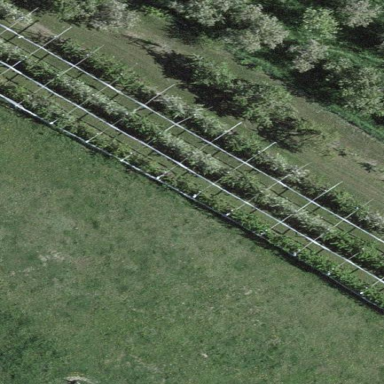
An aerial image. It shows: Orchard.